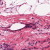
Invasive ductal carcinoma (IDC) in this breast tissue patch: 0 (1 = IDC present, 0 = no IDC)